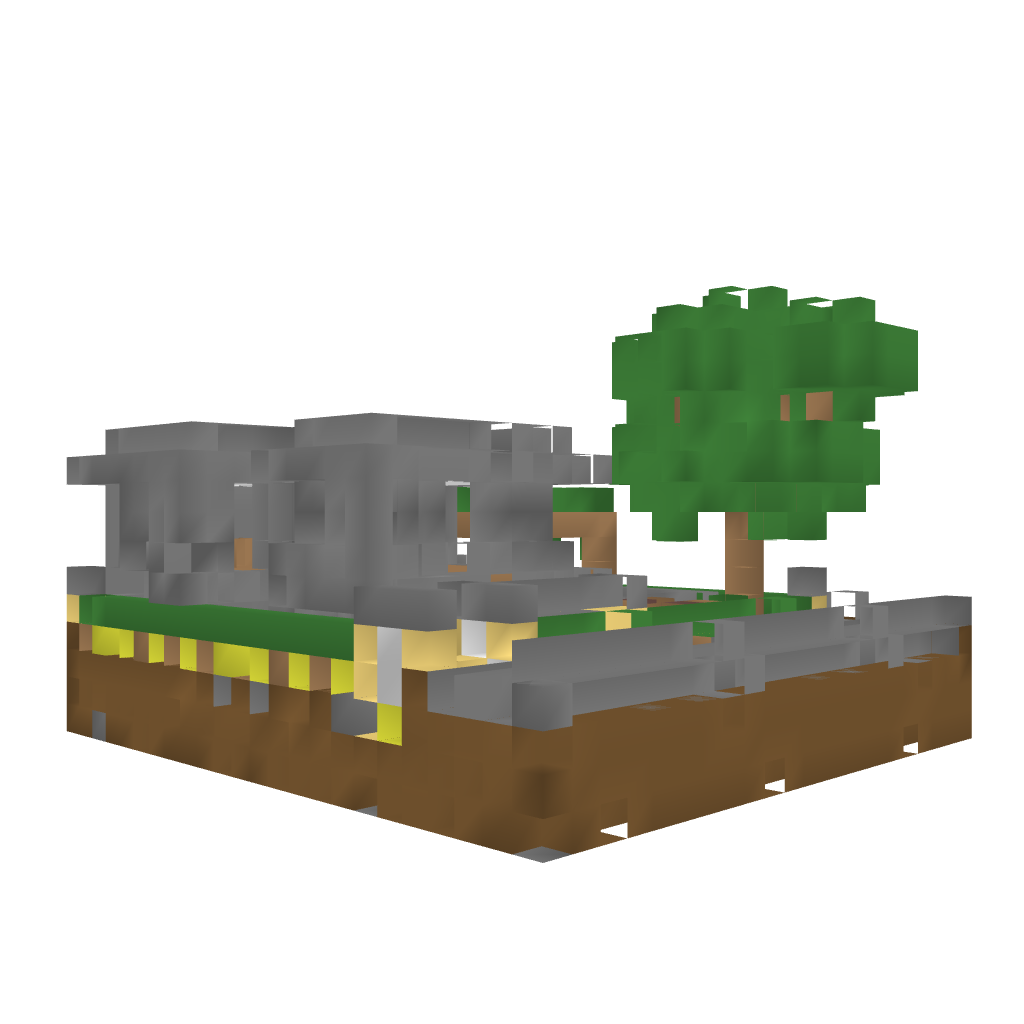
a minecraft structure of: Modern Holiday Mansion bad low quality